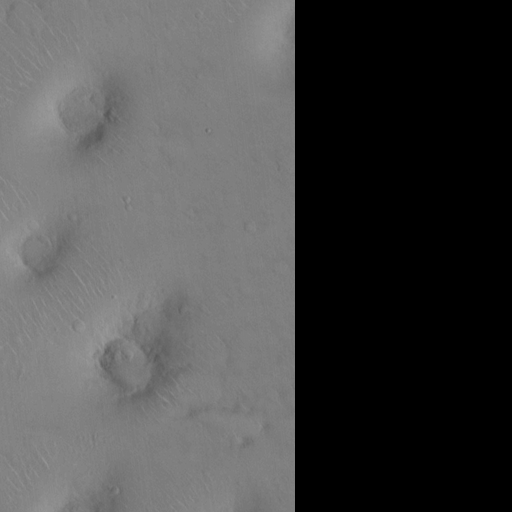
Objects detected: cone, cone, cone, cone, cone, cone